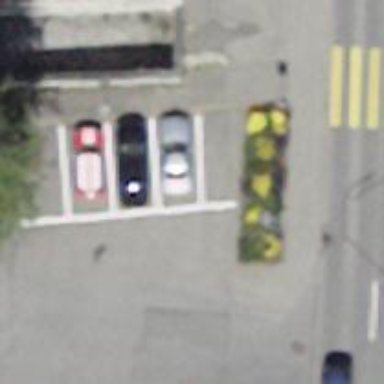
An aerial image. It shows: Restaurant located at bus stop with platform for public transport.